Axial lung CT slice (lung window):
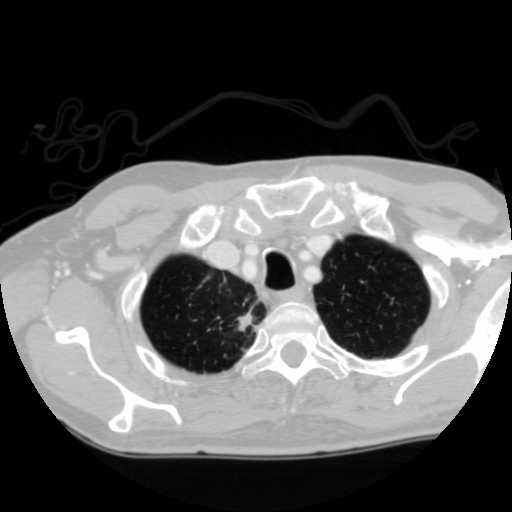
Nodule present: no